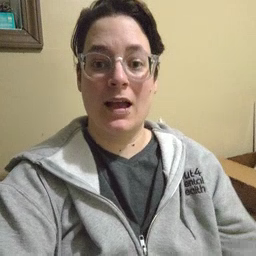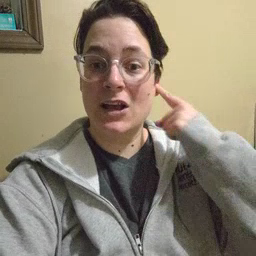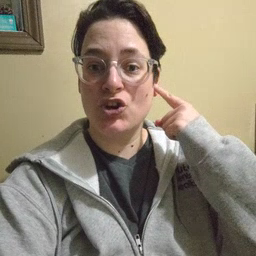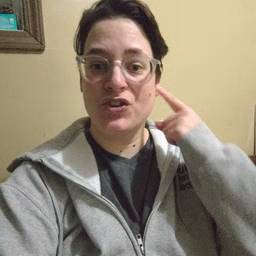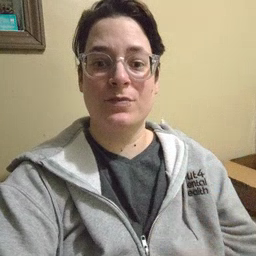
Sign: hear